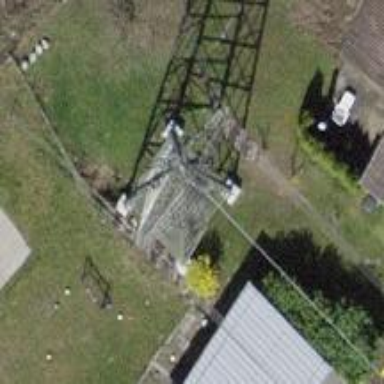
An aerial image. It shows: Power line in the image.